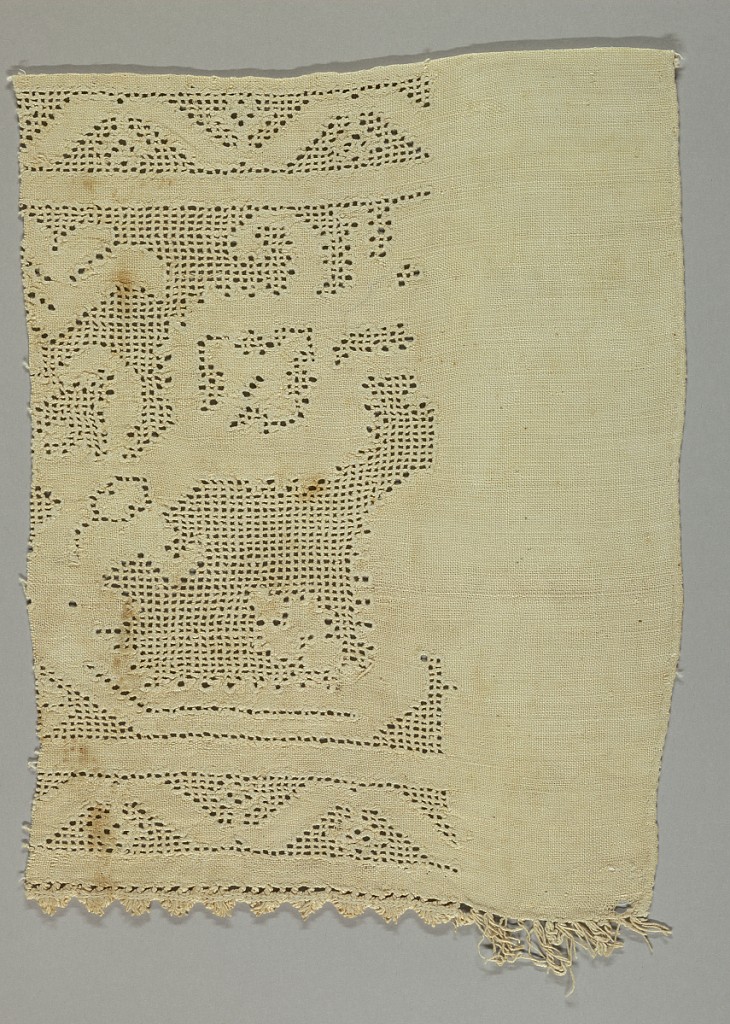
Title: Fragment
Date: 16th century
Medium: linen Technique: withdrawn element with embroidery stitches
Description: Piece of linen ornamented by drawn work at one side. One border of fringe.